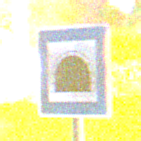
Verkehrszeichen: Tunnel
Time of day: Night
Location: Outdoor (Suburban)
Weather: PartlyCloudy
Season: NotSpecified
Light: Artificial